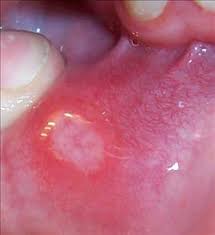
Condition: Mouth Ulcer